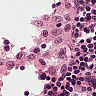
Metastatic tissue present: no